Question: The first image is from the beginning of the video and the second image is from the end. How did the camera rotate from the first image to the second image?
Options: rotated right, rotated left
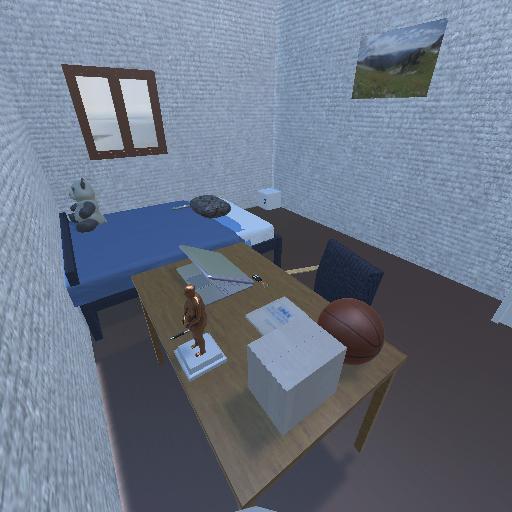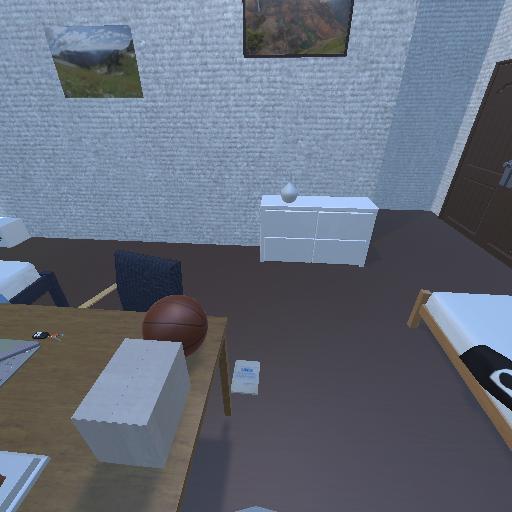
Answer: rotated right